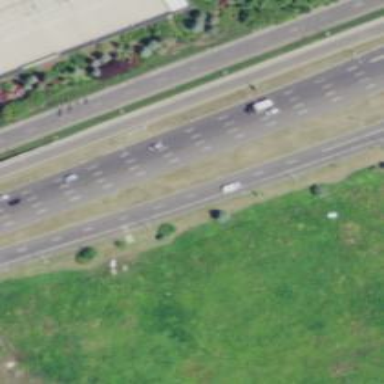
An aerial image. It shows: Asphalt trunk highway.